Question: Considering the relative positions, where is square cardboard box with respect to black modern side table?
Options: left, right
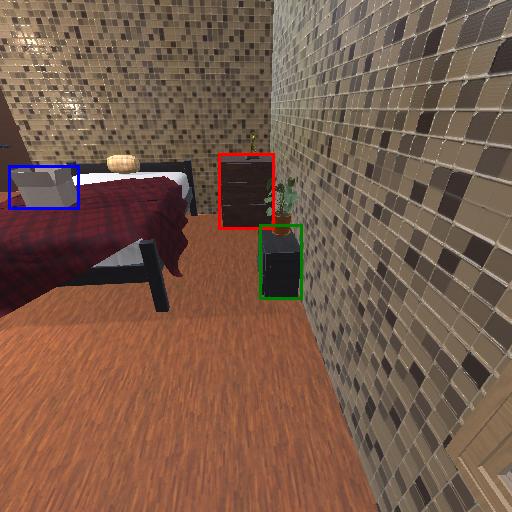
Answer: left